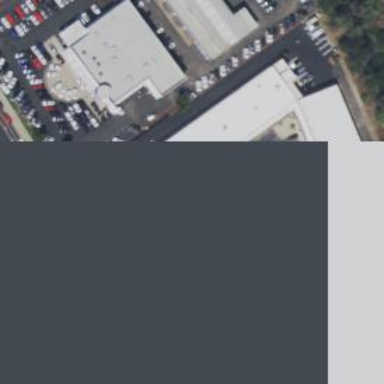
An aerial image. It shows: Car rental service.